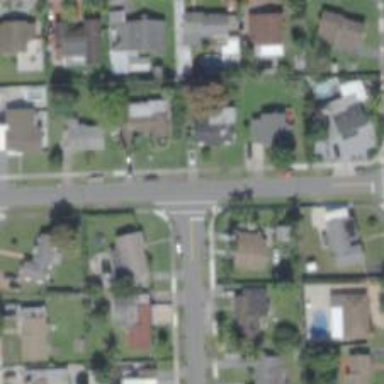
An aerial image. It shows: Residential road.